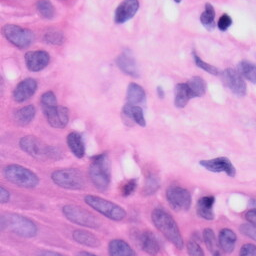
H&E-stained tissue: Skin